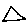
Label: triangle